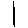
Label: line